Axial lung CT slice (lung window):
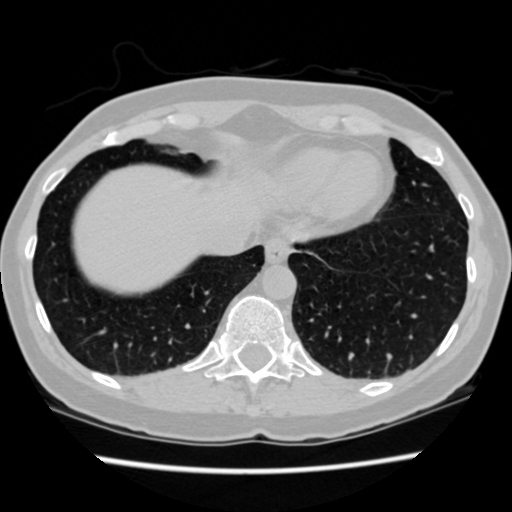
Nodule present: no